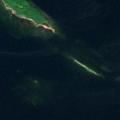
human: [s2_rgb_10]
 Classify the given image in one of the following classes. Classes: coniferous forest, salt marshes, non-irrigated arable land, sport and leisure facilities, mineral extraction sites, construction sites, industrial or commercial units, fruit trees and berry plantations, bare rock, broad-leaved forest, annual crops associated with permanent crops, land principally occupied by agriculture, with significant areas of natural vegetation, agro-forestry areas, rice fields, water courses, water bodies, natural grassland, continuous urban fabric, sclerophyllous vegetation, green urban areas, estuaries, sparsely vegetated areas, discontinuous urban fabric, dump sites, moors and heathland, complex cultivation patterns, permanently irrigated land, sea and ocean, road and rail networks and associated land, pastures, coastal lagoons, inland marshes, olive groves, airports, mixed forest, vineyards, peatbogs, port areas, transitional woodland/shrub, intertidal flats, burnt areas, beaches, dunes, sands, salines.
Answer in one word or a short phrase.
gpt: water bodies